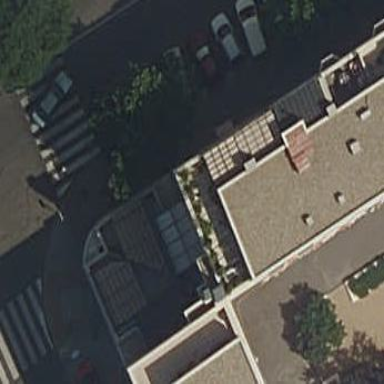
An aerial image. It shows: Part of building.